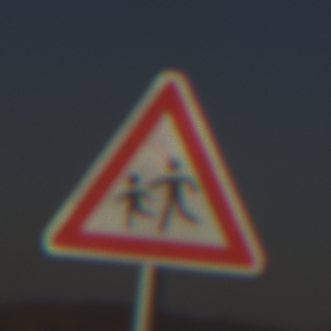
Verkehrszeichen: KinderRechts
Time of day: MorningAfternoon
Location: Outdoor (Nature)
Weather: Clear
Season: NotSpecified
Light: Natural